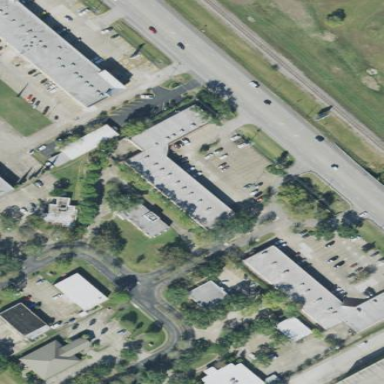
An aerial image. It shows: Retail building.